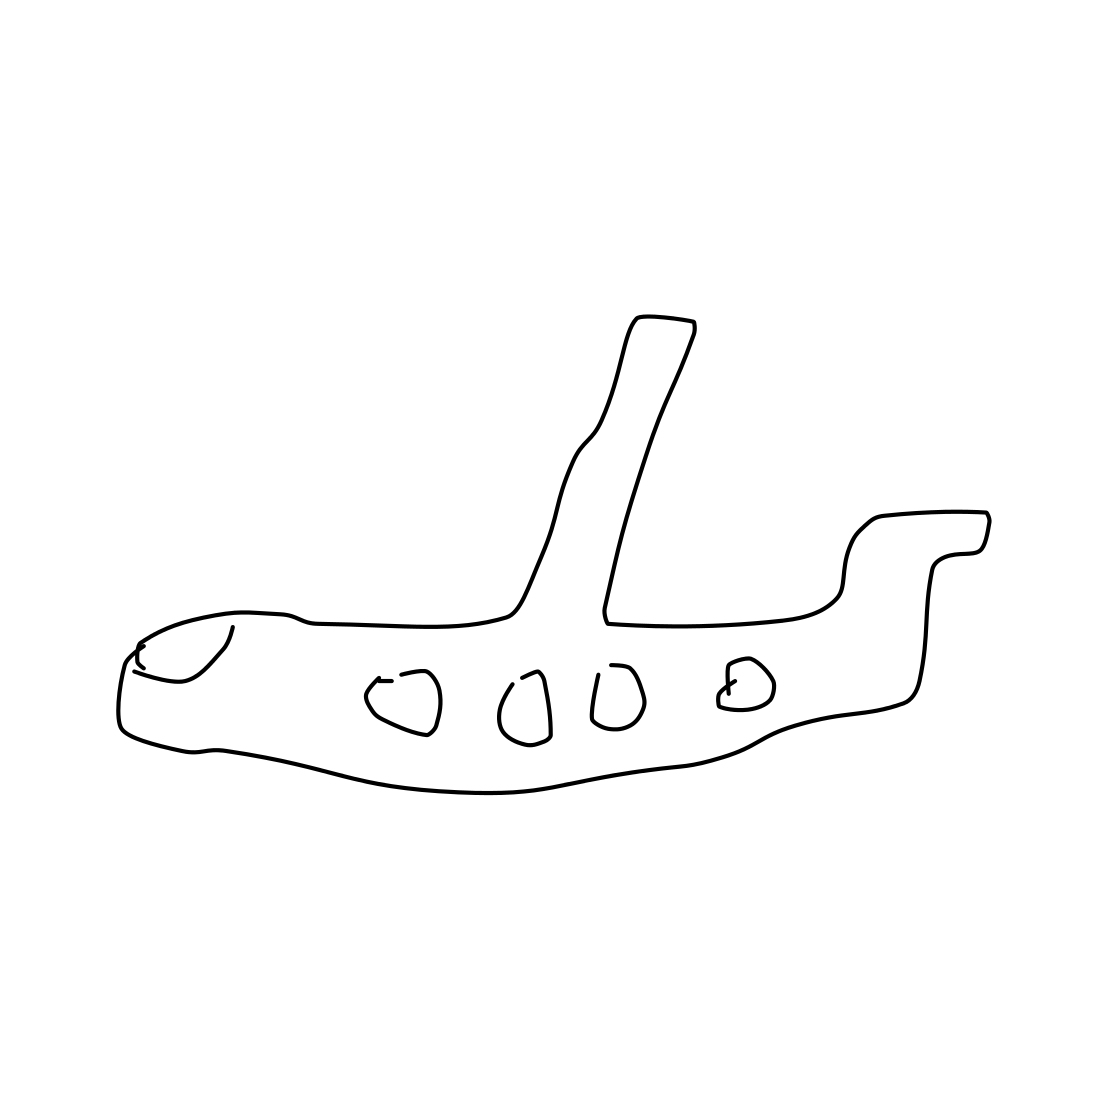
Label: airplane